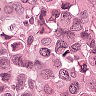
Metastatic tissue present: yes